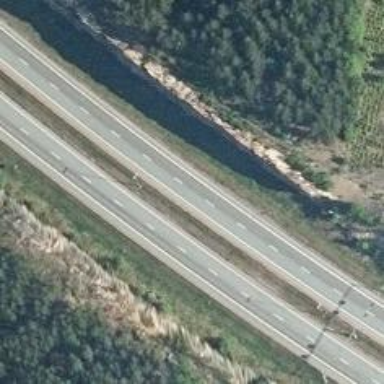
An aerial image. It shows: Asphalt motorway.